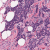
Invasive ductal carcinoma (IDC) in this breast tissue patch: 1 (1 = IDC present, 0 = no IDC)